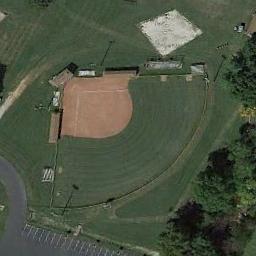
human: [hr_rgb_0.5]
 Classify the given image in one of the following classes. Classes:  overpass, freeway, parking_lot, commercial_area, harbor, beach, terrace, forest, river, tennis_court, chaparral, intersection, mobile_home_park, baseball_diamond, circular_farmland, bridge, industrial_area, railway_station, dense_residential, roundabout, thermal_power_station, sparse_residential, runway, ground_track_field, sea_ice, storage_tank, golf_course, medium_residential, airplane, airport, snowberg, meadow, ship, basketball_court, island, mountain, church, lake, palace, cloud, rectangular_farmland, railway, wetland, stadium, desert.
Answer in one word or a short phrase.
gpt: baseball_diamond